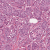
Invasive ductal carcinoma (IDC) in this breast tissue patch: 1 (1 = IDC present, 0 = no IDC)